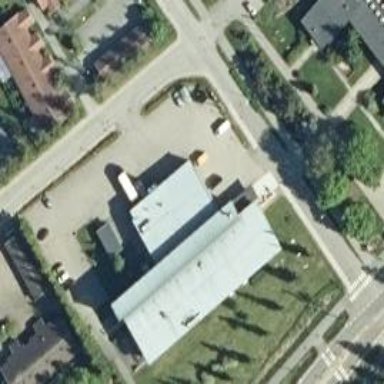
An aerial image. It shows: Convenience shop.